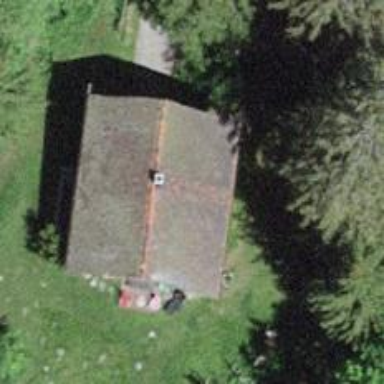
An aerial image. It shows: Simple house.